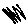
Label: zigzag